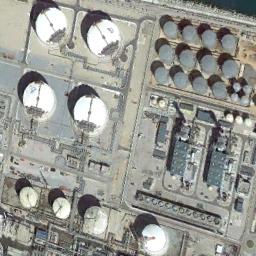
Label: storage_tank